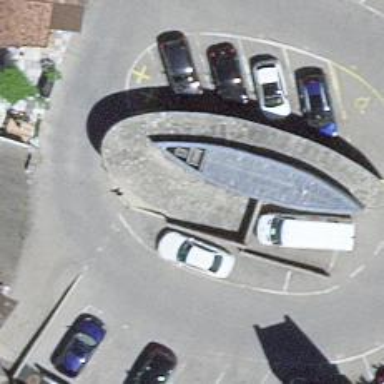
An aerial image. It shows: Charging station.